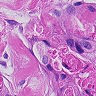
Metastatic tissue present: yes